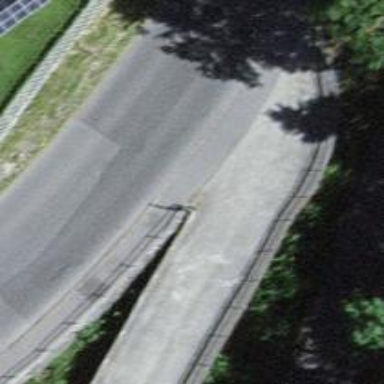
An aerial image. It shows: Service road on bridge that serves as parking aisle.